Question: I've got an Api call that returns data in this format...
'''
"values" : [ {
"key_as_string" : "2011-10-01T00:00:00.000Z",
"key" : 1317427200000,
"doc_count" : 3
}, {
"key_as_string" : "2011-11-01T00:00:00.000Z",
"key" : 1320105600000,
"doc_count" : 10
}, {
"key_as_string" : "2011-12-01T00:00:00.000Z",
"key" : 1322697600000,
"doc_count" : 3
}, {
"key_as_string" : "2012-01-01T00:00:00.000Z",
"key" : 1325376000000,
"doc_count" : 3
}, {
"key_as_string" : "2012-02-01T00:00:00.000Z",
"key" : 1328054400000,
"doc_count" : 9
}, ... ]
'''
and I want to plot it with highcharts to make it look like <URL>.
I'm mapping the data across to the format highcharts expects...
'''
var graphData = $.map(rawData, function (item, i) {
return [[new Date(item.key),
item.doc_count]]; //Note nested array as map will flatten 1 layer
});
'''
By examining graphData in the debugger, the Dates are present and correct.
Finally, I'm setting up the graph like this:
'''
$(Selector).highcharts({
chart: {
type: 'spline'
},
title: {
text: 'Total Emails'
},
xAxis: {
title: {
text: 'Date'
},
type: 'datetime',
dateTimeLabelFormats: {
month: '%b %y',
year: '%y'
}
},
yAxis: {
title: {
text: 'Count'
},
min: 0
},
series: [{
name: 'Emails',
data: graphData
}]
});
'''
Unfortunately, no matter what I do, I can't get highcharts to display reasonable x-axis labels. Currently it looks like this:

How can I get a short date format showing on the x-axis? Since the data is monthly, I'd prefer the format 'Jan 2011'.
As an aside, I have no idea why I'm not getting best-fit lines either so if it's simple, please let me know.
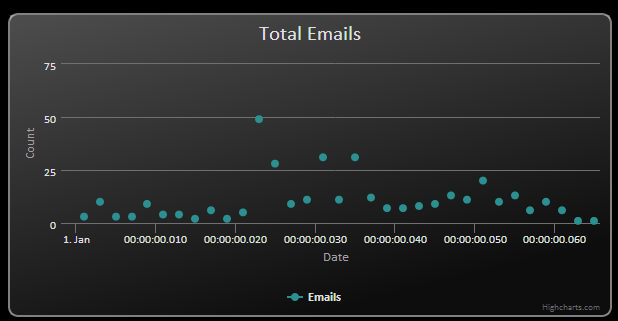
Answer: You just need to pass the 'item.key' as it is without running it through javascript 'Date'
'''
var graphData = $.map(someApiData.values, function (item, i) {
return [[item.key,
item.doc_count]]; //Note nested array as map will flatten 1 layer
});
'''
Demo: <URL>